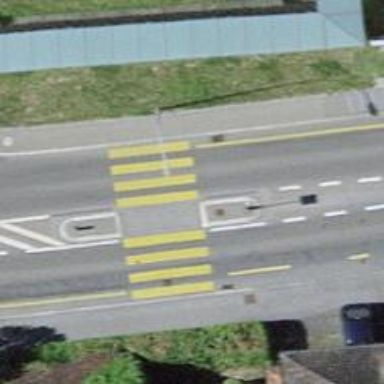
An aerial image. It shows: Uncontrolled zebra crossing with marked island on the road.